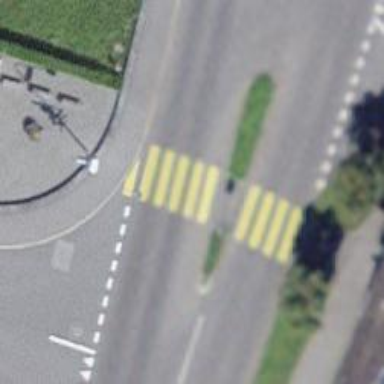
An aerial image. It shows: Zebra crossing on the road.